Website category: university
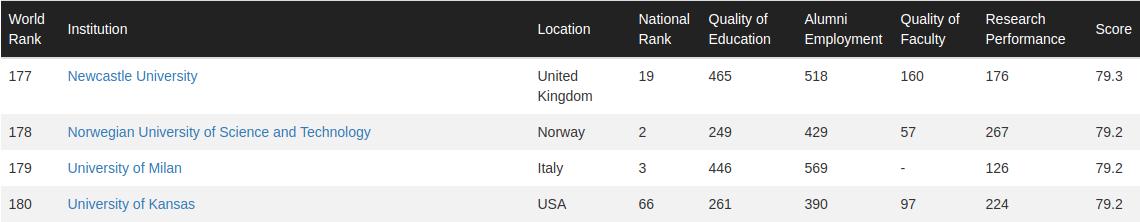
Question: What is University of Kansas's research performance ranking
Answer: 224

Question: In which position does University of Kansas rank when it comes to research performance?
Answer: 224

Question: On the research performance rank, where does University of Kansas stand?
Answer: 224

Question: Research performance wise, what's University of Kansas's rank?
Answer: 224

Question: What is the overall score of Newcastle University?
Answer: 79.3

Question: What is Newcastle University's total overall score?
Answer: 79.3

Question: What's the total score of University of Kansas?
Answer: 79.2

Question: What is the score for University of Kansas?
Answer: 79.2

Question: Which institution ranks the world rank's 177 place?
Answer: Newcastle University

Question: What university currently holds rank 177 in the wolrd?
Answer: Newcastle University

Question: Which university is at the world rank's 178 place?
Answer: Norwegian University of Science and Technology

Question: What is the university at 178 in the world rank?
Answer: Norwegian University of Science and Technology

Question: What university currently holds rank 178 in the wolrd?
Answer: Norwegian University of Science and Technology

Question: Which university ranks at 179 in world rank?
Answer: University of Milan

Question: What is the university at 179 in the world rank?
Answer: University of Milan

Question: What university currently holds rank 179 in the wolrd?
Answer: University of Milan

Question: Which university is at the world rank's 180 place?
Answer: University of Kansas

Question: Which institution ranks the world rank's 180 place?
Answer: University of Kansas

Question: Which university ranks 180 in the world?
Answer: University of Kansas

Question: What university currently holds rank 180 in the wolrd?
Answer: University of Kansas

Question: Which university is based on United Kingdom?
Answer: Newcastle University

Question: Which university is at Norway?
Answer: Norwegian University of Science and Technology

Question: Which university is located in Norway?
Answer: Norwegian University of Science and Technology

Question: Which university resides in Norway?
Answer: Norwegian University of Science and Technology

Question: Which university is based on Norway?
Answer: Norwegian University of Science and Technology

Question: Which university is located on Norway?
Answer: Norwegian University of Science and Technology

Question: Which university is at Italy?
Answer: University of Milan

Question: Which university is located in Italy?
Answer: University of Milan

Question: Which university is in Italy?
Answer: University of Milan

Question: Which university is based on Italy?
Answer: University of Milan

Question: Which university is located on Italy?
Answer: University of Milan

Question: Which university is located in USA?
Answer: University of Kansas

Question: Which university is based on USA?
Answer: University of Kansas

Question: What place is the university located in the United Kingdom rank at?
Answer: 177

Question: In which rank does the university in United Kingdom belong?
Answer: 177

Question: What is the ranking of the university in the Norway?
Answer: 178

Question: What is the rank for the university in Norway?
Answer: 178

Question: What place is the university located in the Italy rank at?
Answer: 179

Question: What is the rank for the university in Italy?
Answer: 179

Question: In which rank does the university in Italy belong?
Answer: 179

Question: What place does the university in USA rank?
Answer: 180

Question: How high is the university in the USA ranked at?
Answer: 180

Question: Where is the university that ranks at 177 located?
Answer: United Kingdom

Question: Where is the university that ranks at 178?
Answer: Norway

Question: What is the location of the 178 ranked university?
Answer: Norway

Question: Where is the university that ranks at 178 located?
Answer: Norway

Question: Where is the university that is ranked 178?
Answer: Norway

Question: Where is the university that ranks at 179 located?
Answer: Italy

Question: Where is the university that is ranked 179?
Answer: Italy

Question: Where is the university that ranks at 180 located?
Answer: USA

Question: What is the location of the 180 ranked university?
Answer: USA

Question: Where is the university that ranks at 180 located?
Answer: USA

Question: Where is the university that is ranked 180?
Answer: USA

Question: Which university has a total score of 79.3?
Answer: Newcastle University

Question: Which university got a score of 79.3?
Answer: Newcastle University